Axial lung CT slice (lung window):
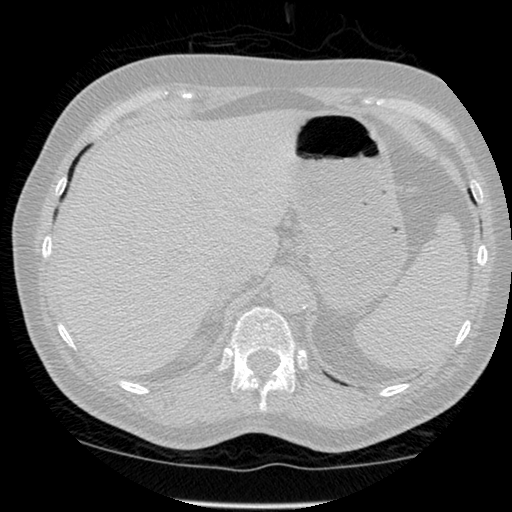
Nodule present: no